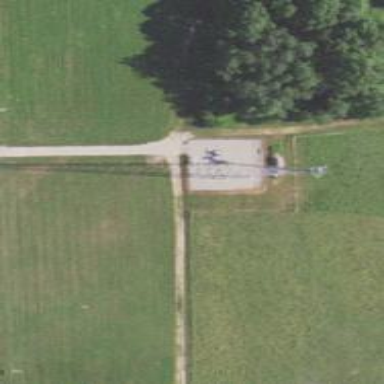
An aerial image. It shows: Mast tower used for communication.